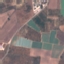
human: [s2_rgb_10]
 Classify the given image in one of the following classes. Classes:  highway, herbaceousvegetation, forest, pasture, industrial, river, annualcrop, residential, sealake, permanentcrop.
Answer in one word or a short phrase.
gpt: PermanentCrop